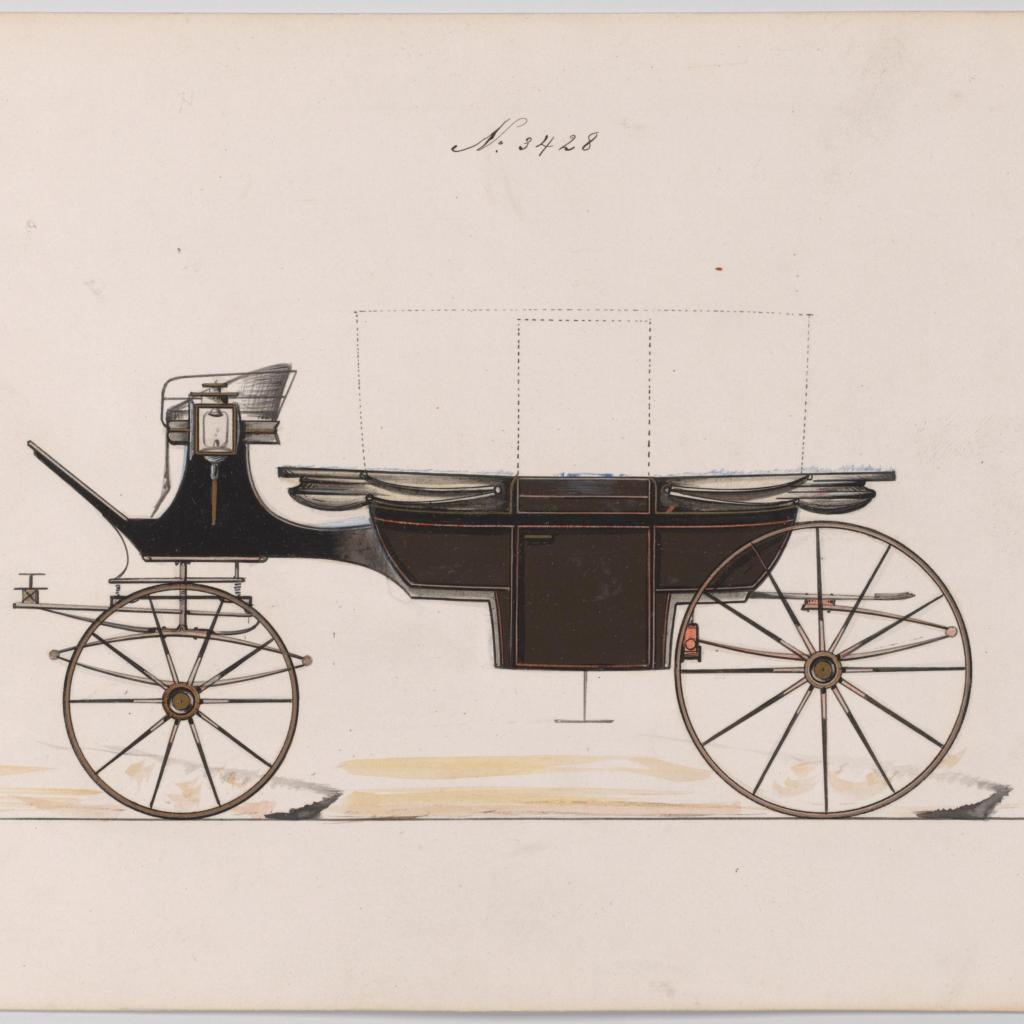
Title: Design for Landau, No. 3428
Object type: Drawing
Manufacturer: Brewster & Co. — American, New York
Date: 1878
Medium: Pen and black ink, watercolor and gouache with gum arabic and metallic ink
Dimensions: sheet: 6 5/8 x 10 1/8 in. (16.8 x 25.7 cm)
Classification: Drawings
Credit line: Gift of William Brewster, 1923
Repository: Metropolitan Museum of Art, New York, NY